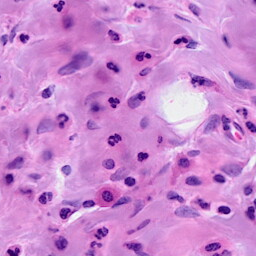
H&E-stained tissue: Breast